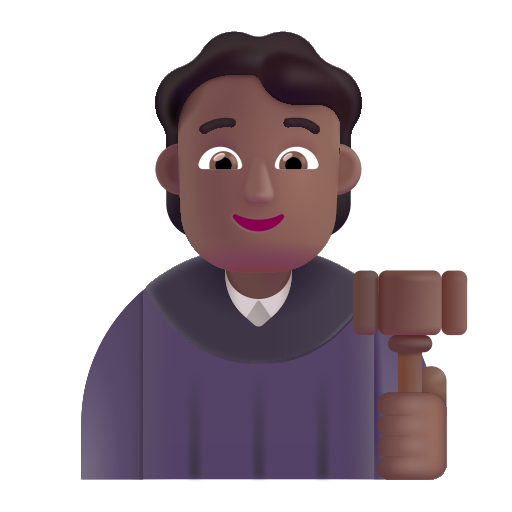
judge color  dark